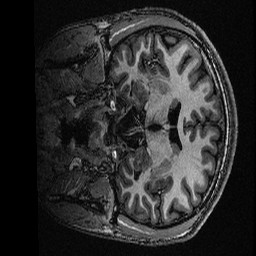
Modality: T1w
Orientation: coronal
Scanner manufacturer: ge
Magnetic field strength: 3 T
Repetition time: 0.00766 s
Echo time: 0.003476 s